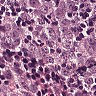
Metastatic tissue present: yes